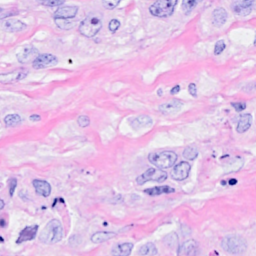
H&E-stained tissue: Breast